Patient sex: F
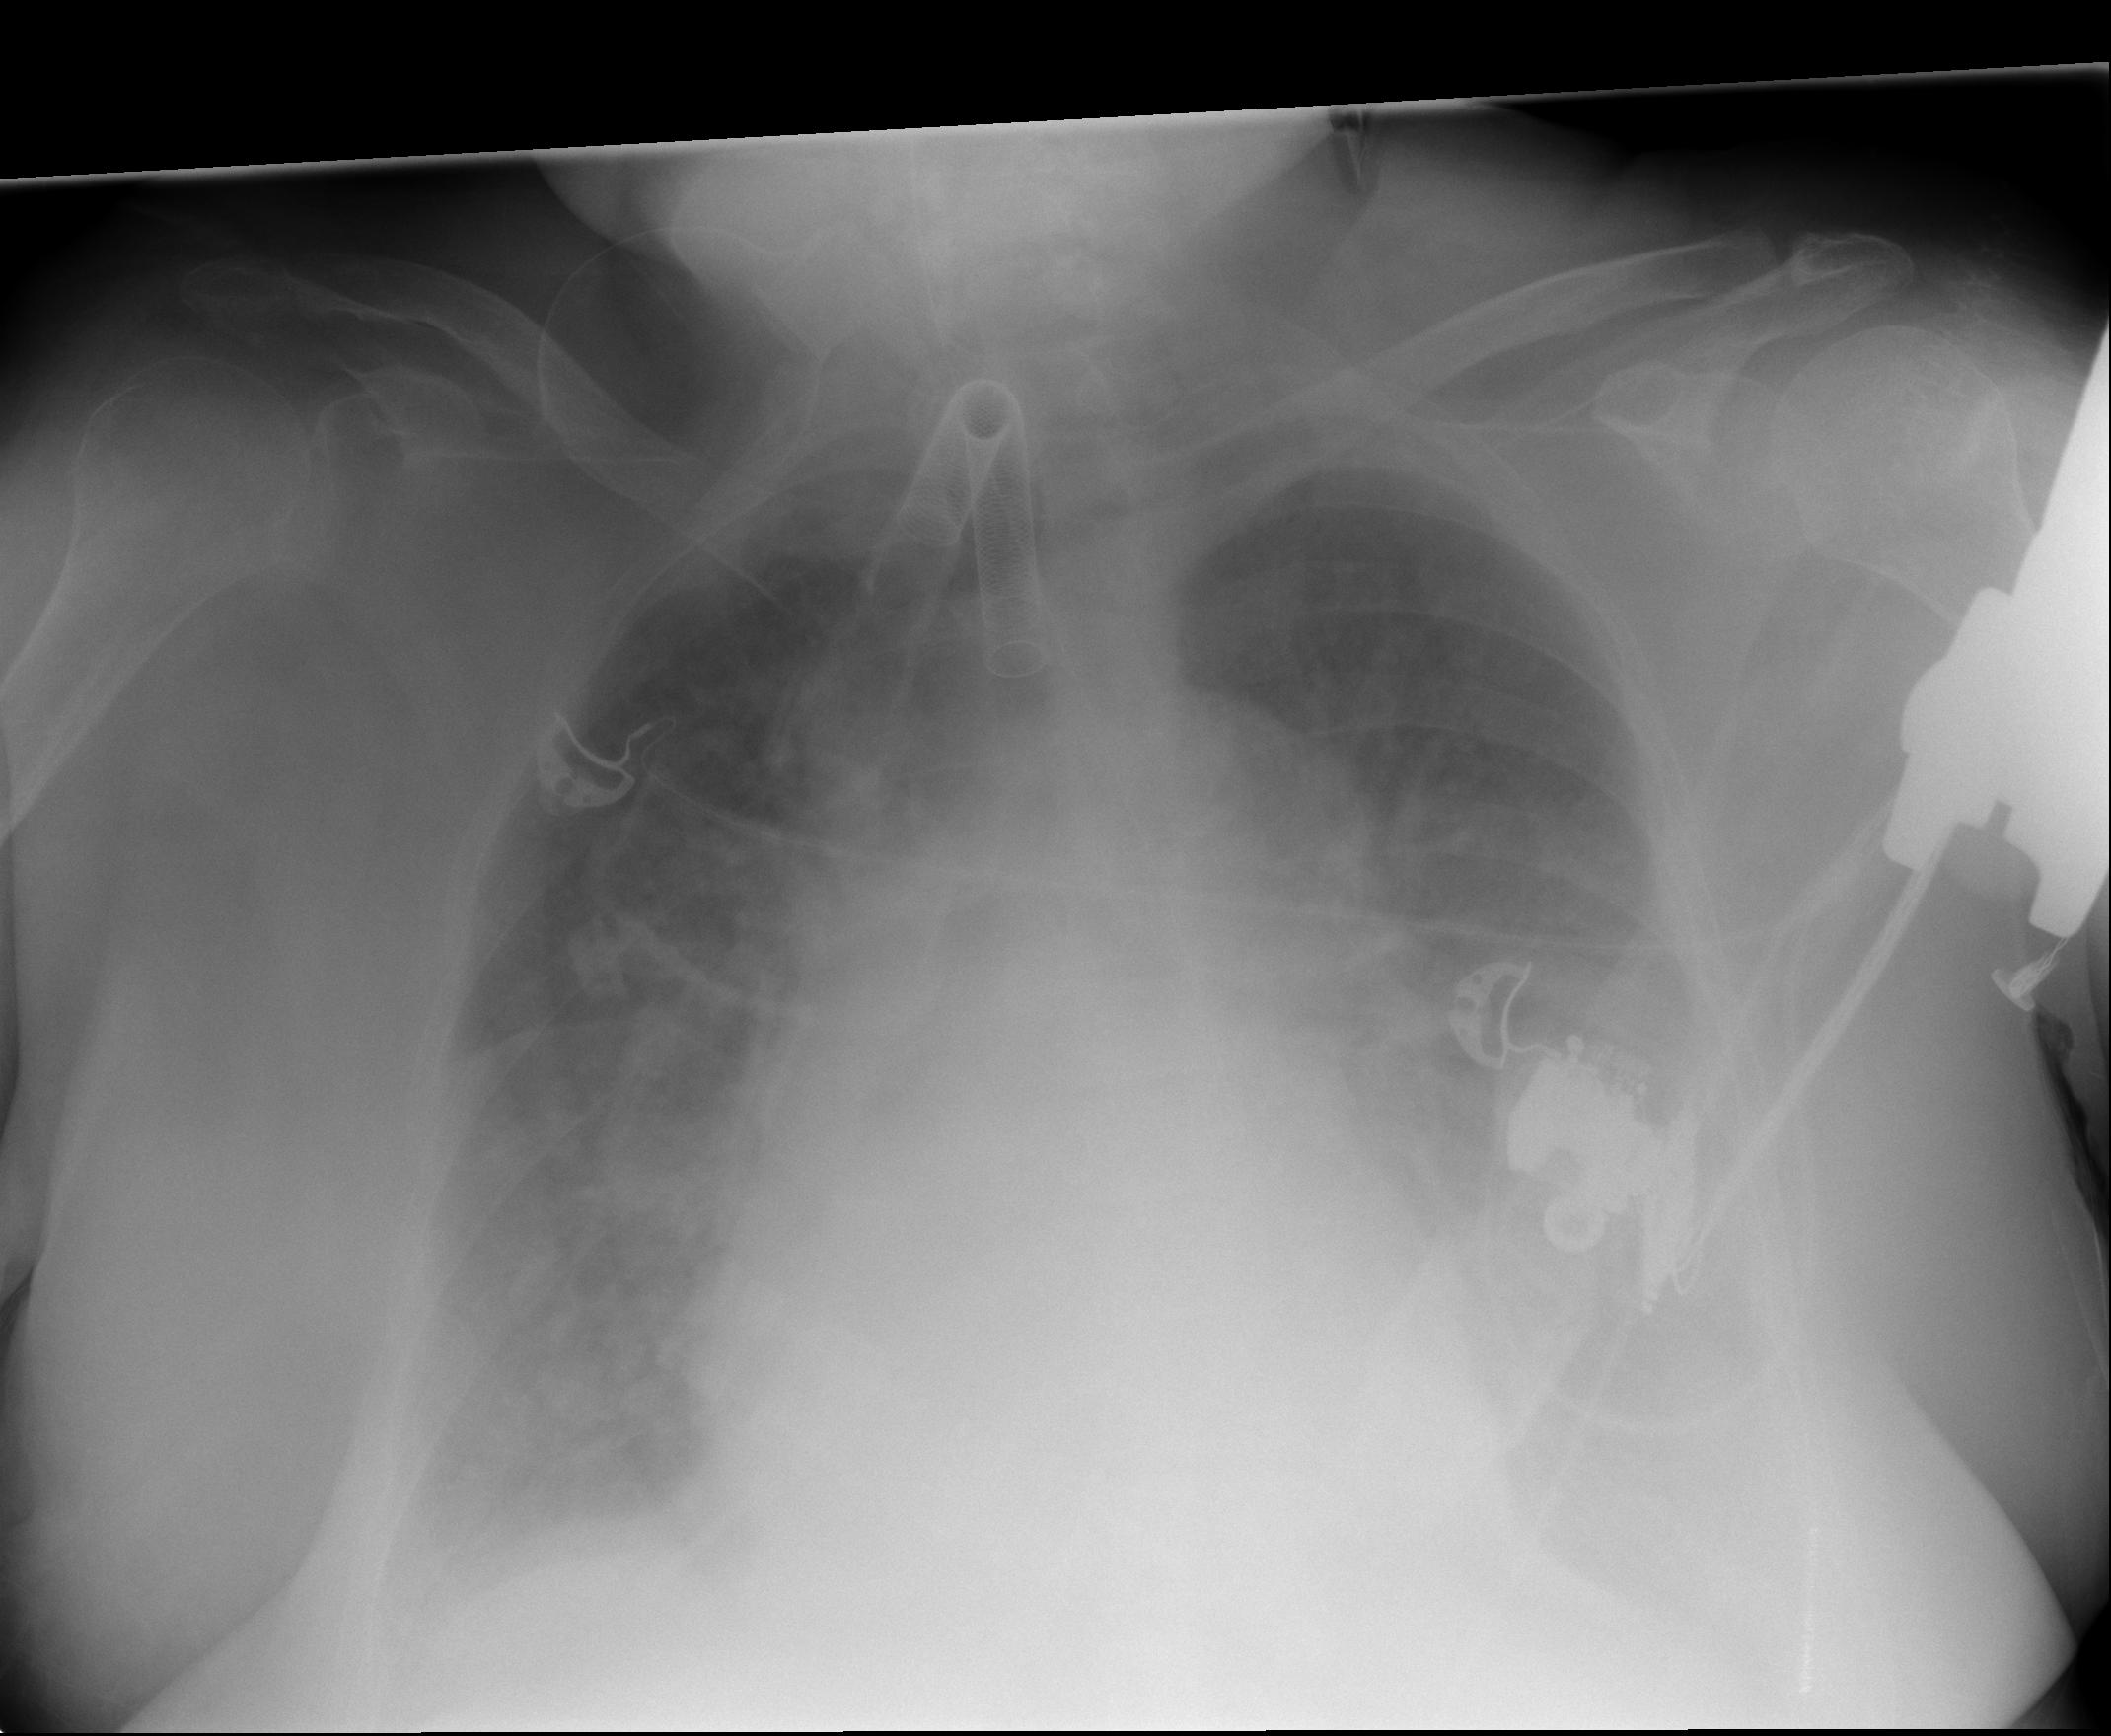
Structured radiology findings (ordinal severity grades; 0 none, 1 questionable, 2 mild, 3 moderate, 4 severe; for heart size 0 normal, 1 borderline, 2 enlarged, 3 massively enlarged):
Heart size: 0
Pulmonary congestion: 2
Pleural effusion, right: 2
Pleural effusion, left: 2
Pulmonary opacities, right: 0
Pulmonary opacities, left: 0
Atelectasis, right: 2
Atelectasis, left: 2